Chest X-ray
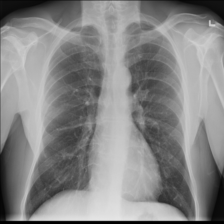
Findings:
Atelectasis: negative
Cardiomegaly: negative
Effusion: negative
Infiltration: negative
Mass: negative
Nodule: negative
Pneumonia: negative
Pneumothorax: negative
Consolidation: negative
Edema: negative
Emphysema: negative
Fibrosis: negative
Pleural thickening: negative
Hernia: negative